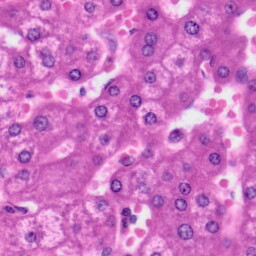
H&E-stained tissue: Liver